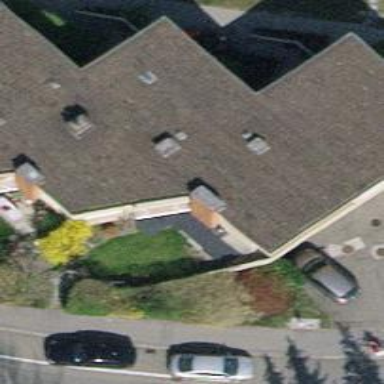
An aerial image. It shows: Image showing building with apartments.